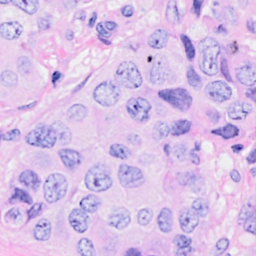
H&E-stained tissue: Breast